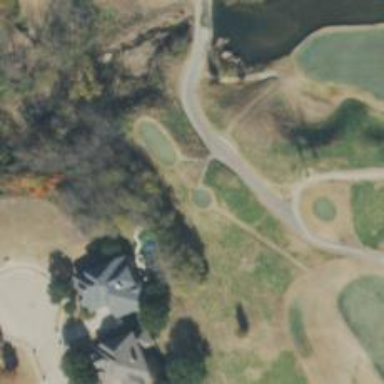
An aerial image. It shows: Path for both road and golf.